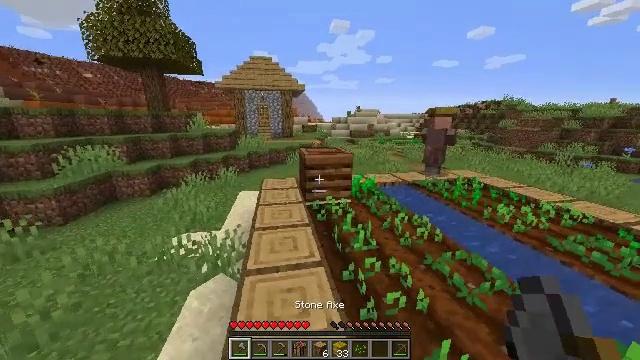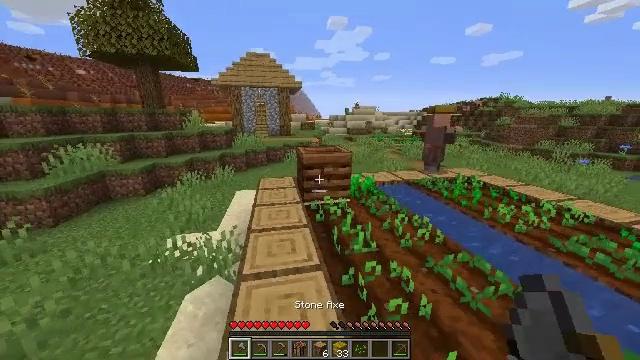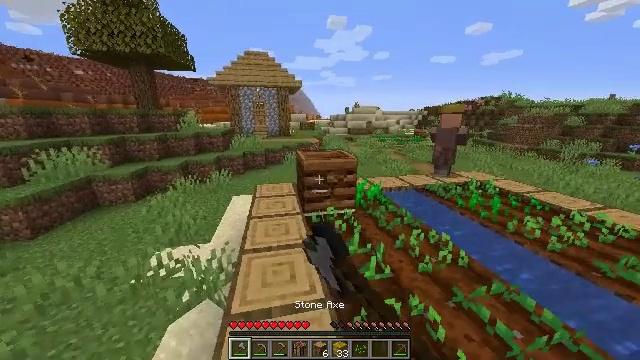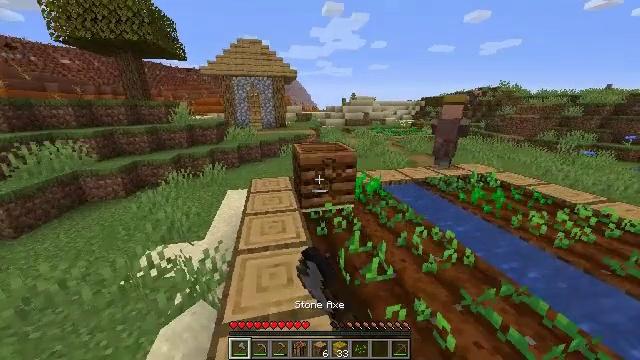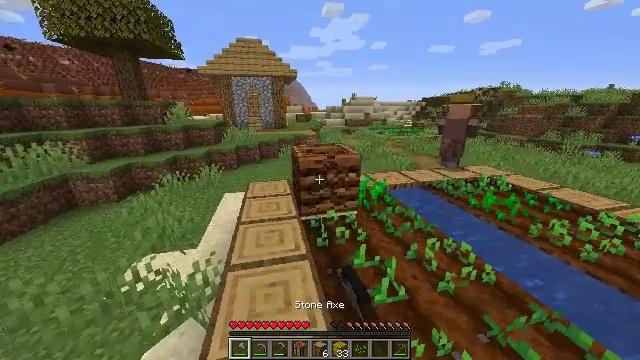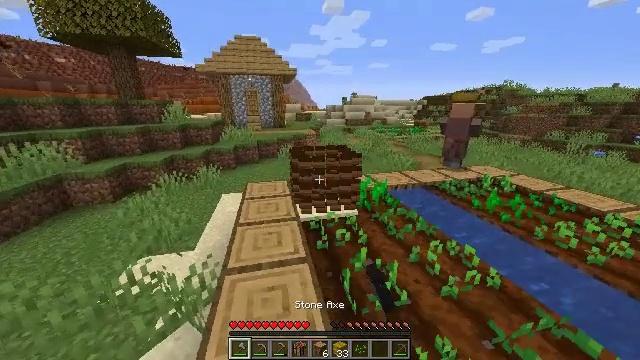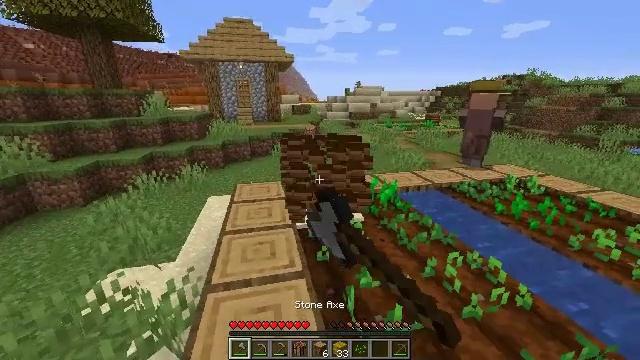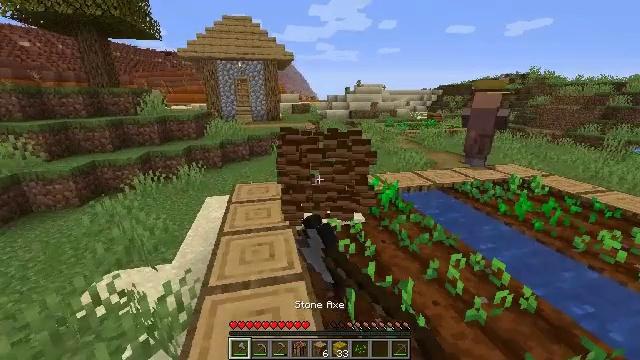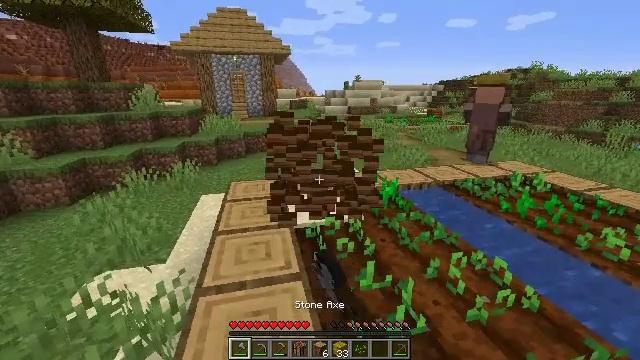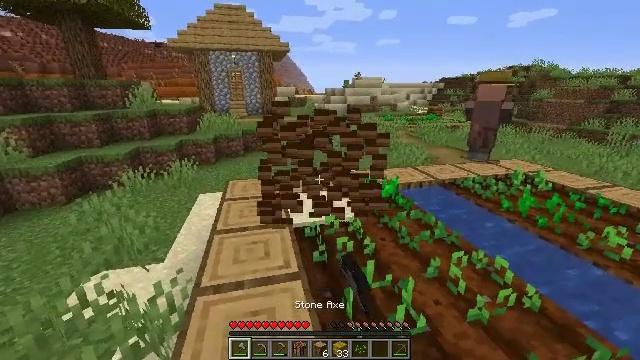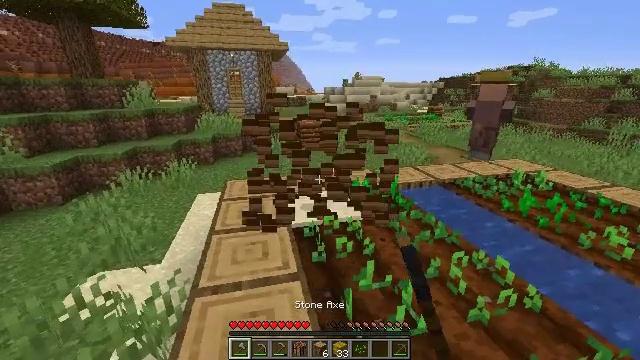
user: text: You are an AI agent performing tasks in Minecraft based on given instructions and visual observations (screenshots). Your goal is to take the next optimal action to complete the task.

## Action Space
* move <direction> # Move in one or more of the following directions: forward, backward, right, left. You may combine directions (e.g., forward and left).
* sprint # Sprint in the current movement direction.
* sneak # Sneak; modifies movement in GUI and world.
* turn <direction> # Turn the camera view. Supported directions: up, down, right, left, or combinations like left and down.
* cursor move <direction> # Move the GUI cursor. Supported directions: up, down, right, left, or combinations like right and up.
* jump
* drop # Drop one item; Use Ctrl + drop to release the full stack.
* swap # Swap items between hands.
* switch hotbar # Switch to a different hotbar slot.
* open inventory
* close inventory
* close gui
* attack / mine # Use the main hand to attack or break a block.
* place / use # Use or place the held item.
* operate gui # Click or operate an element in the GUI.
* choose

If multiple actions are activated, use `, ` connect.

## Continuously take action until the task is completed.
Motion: motion action
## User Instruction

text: Attack the composter to add it to your inventory.
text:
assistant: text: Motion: move forward, attack / mine
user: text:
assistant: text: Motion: move forward, attack / mine
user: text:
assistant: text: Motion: move forward, turn down, attack / mine
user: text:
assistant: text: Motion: attack / mine
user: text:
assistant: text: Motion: attack / mine
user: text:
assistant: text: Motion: attack / mine
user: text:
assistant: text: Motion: attack / mine
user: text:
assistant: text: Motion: attack / mine
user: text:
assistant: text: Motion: attack / mine
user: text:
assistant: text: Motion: attack / mine
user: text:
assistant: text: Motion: attack / mine